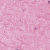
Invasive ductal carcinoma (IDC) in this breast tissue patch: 0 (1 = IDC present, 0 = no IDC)